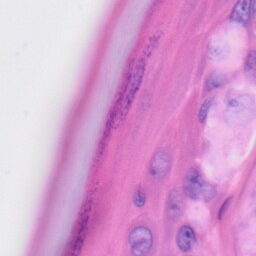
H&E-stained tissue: Skin